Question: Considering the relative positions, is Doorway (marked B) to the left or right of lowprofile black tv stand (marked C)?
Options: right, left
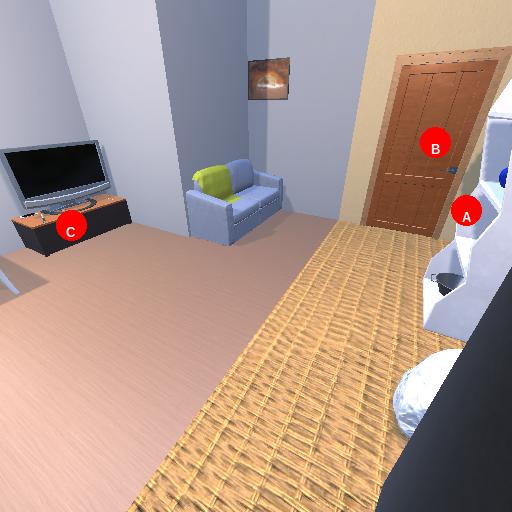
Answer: right